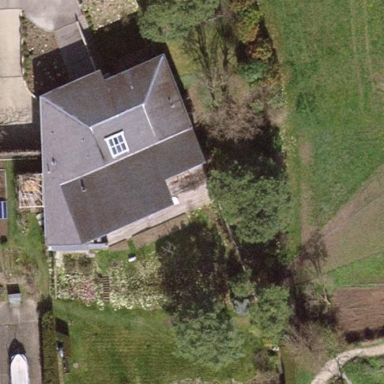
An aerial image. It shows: Simple house.